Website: walmart
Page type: address-validator
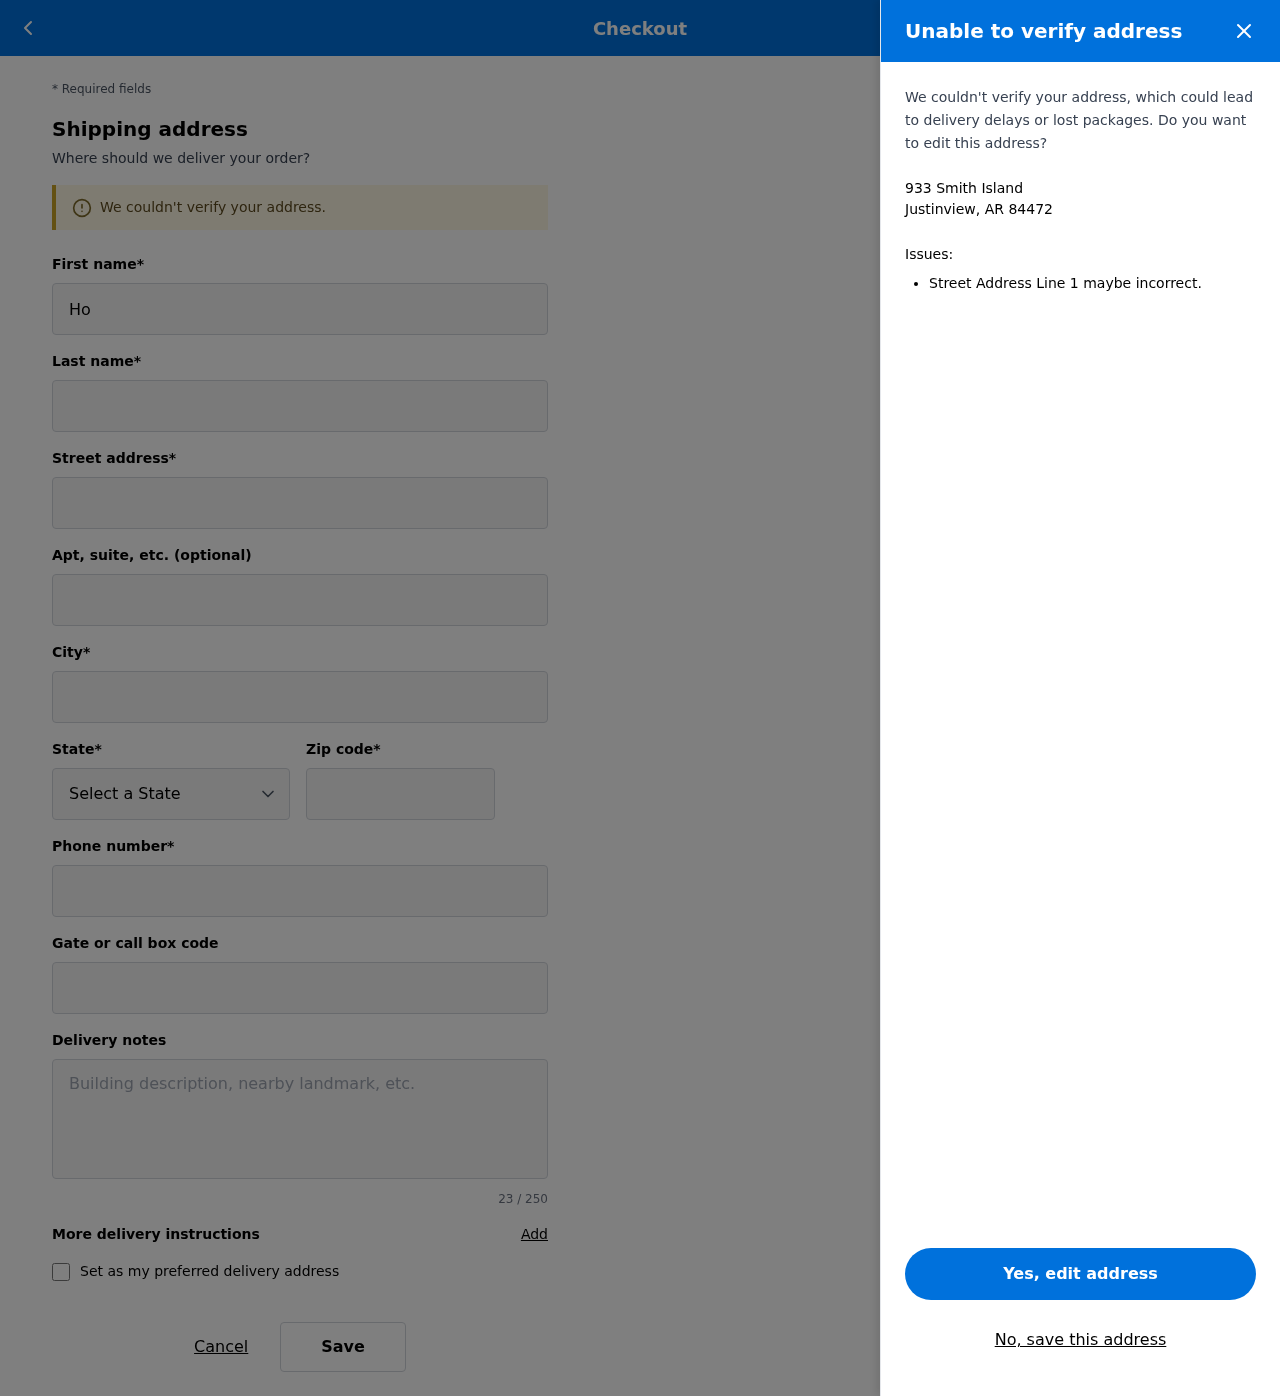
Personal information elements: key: PII_CITY_STATE_ZIP
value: Justinview, AR 84472
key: PII_DELIVERY_INSTRUCTIONS
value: Place in package locker
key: PII_STATE_ABBR
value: AR
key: PII_STREET
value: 933 Smith Island
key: PII_FIRSTNAME
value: Holly
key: PII_LASTNAME
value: Bailey
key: PII_CITY
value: Justinview
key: PII_POSTCODE
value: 84472
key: PII_PHONE
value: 6268027714
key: PII_SECURITY_CODE
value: FW56